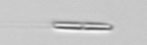
Label: pennate